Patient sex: M
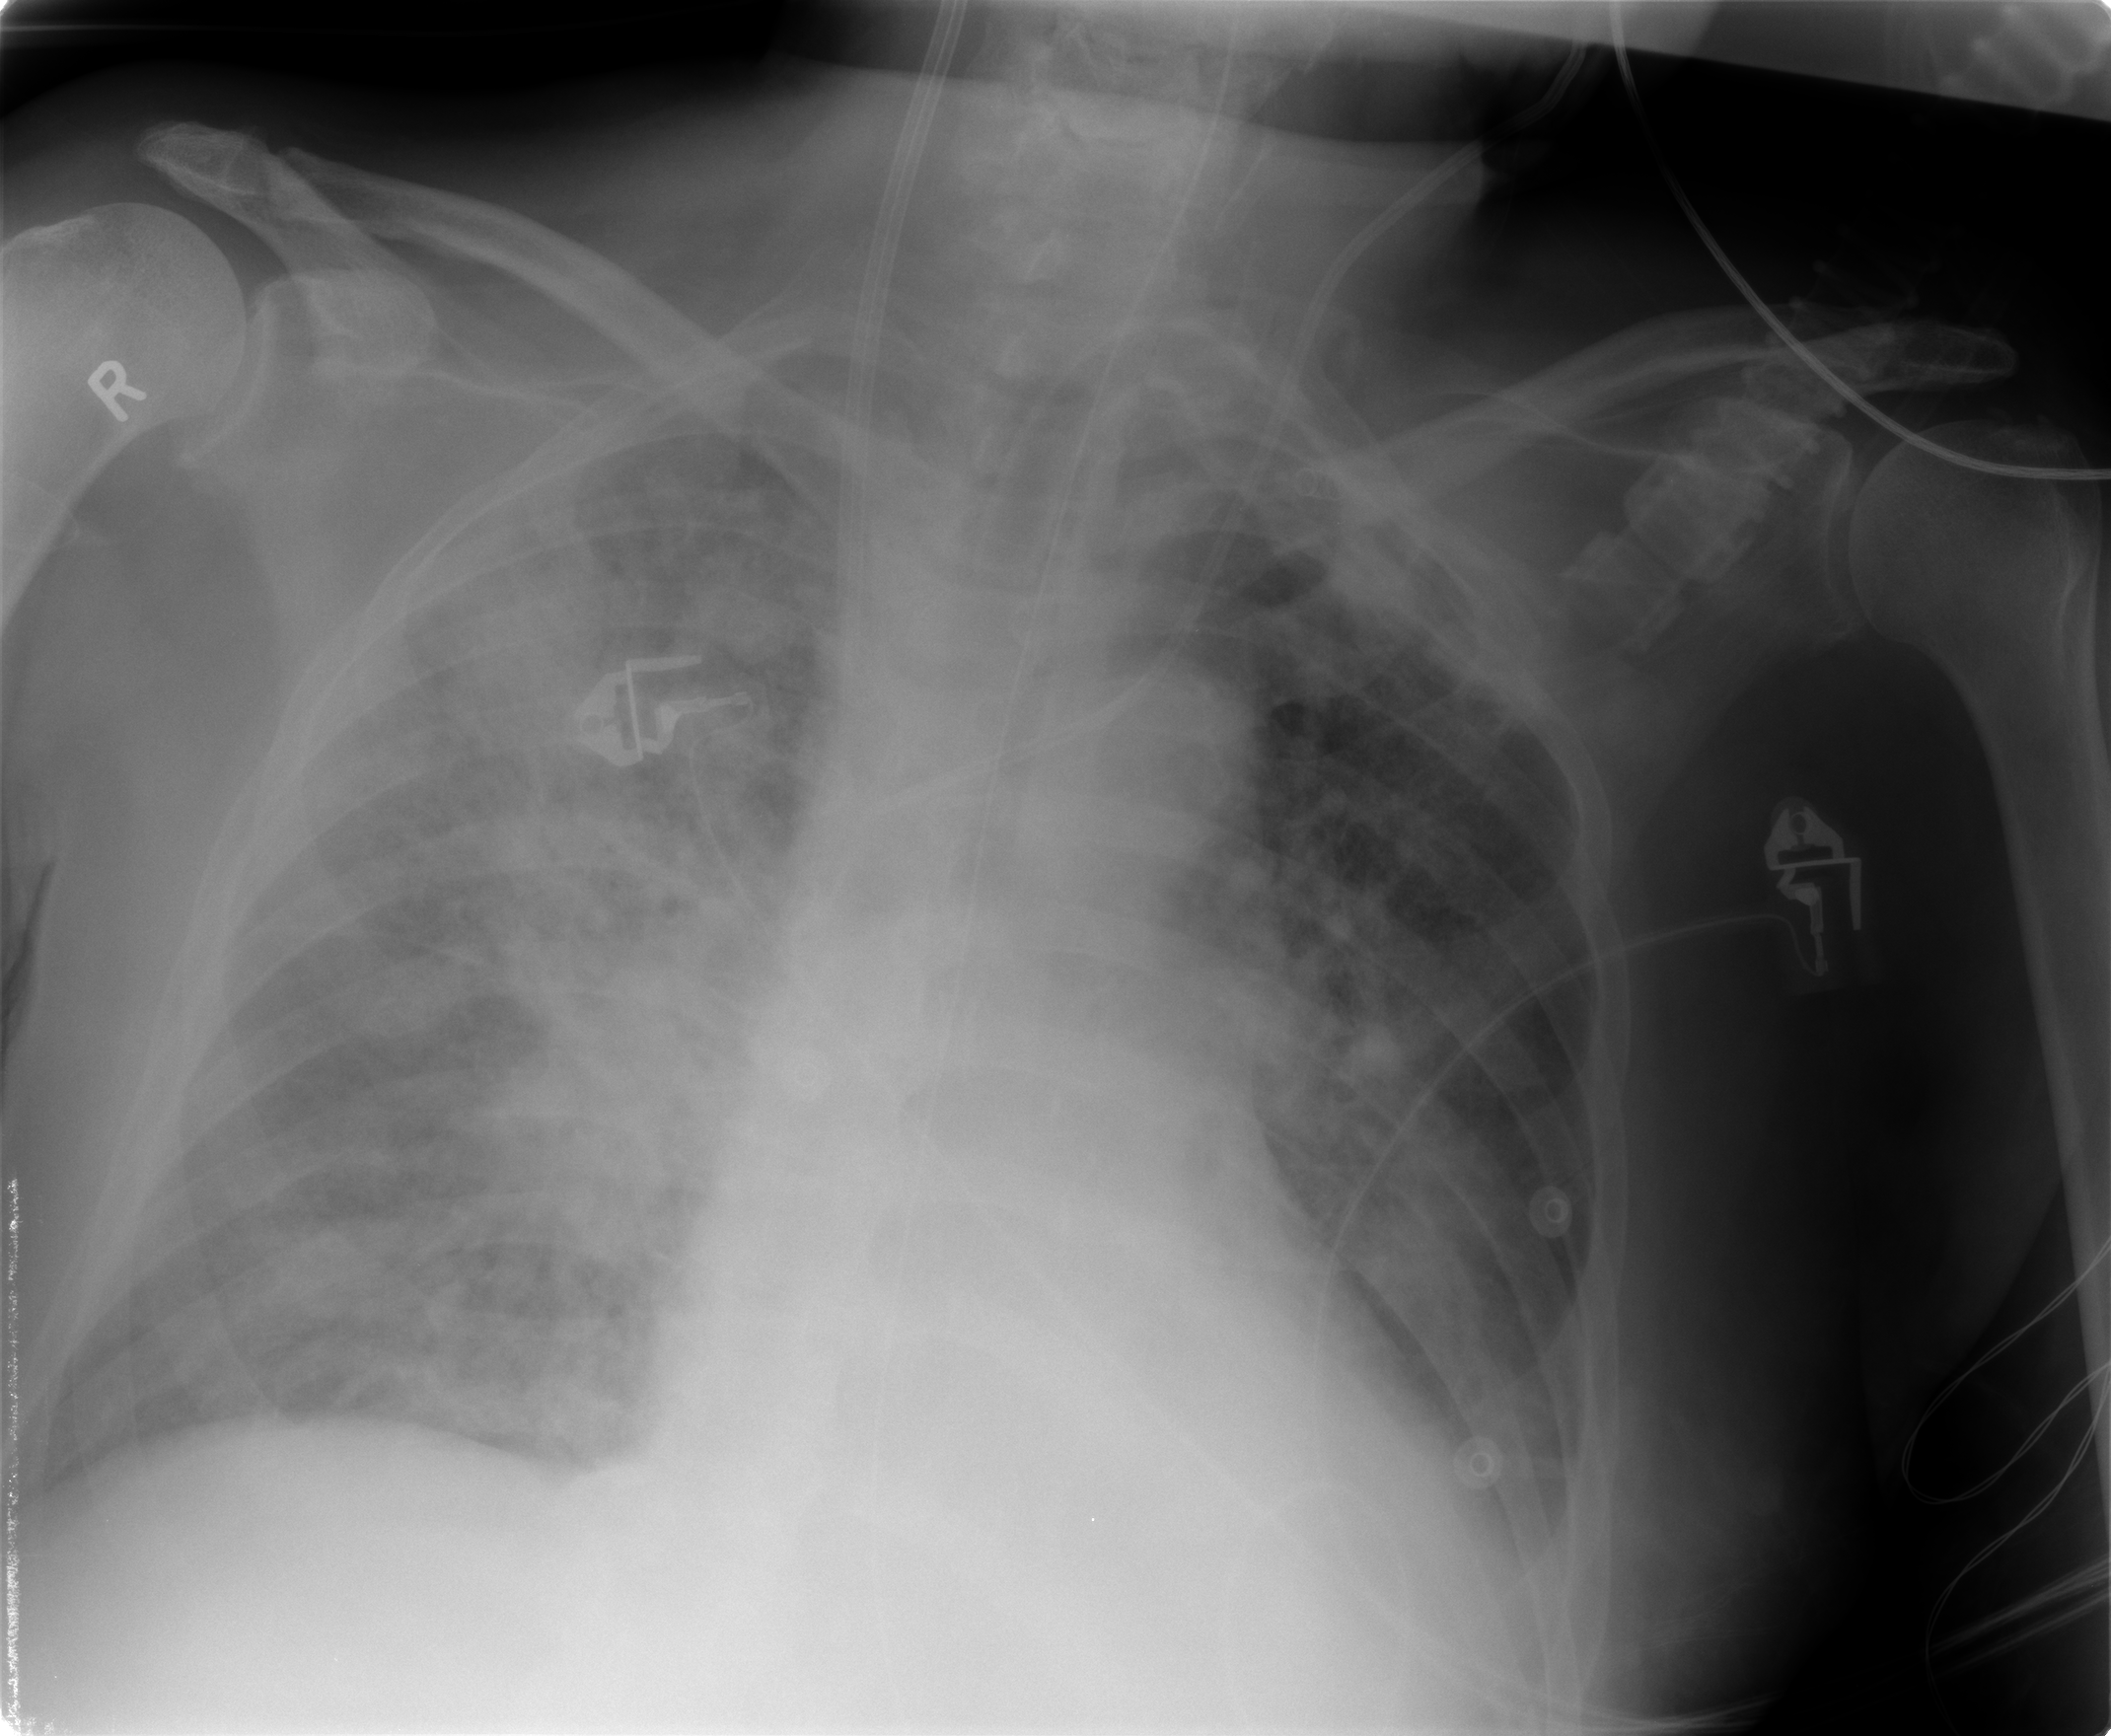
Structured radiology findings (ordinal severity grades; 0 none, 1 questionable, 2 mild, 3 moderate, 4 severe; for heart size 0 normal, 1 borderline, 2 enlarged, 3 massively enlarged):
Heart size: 2
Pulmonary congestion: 3
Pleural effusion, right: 0
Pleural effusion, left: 1
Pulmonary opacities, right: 4
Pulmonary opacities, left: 2
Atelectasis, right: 4
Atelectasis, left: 2